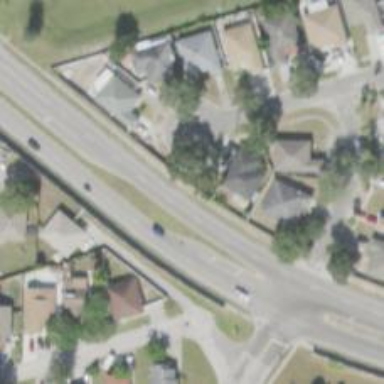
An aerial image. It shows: Footway along the road.